【题型】解答题　【知识点】平面几何　【难度】medium
如图，$\triangle ABC$ 内接于 $\odot O$，$AC$ 为直径，在 $CA$ 延长线上取一点 $E$，使得 $AE = AB$，连结 $BE$，在 $AE$ 下方，作 $\angle AFE = \angle BCA$，连结 $CF$ 交 $\odot O$ 于点 $D$，连结 $BD$。

(1) 如图 1，若 $\angle BDC = \angle AEF$。
$\textcircled{1}$ 求证：$\triangle ABC \cong \triangle EAF$；
$\textcircled{2}$ 若 $AE = 2$，$AF = 4$，求 $CD$ 的长度；

(2) 如图 2，若 $AF = EF$，$2\angle CBD = 3\angle BCA$ 时，求证：$BD = EF$。
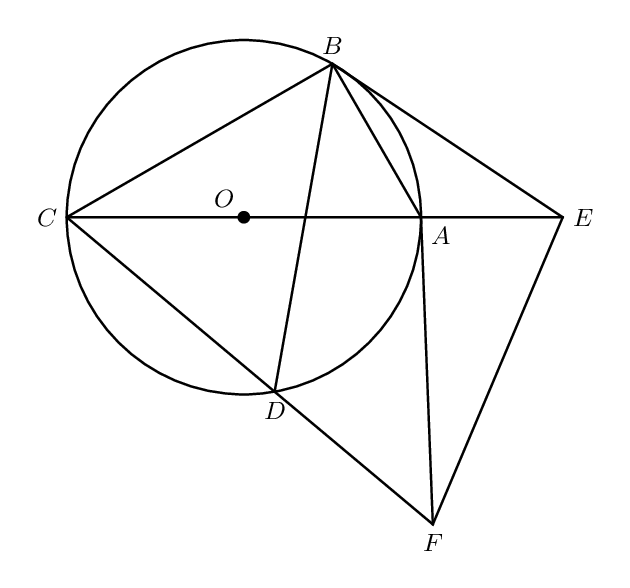
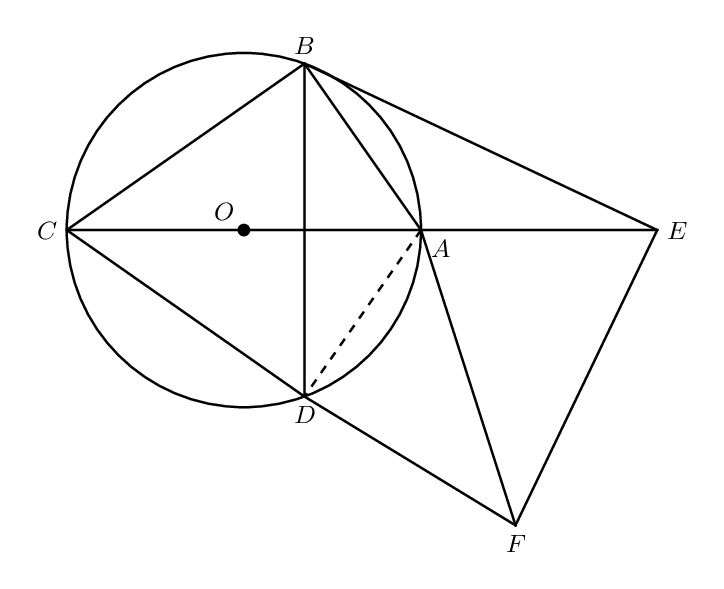
【解答】
\textbf{【详解】}
(1) $\textcircled{1}$ 证明：
$\because \overset{\frown}{BC} = \overset{\frown}{BC}$，
$\therefore \angle BDC = \angle BAC$，
$\because \angle BDC = \angle AEF$，
$\therefore \angle BAC = \angle AEF$。

在 $\triangle ABC$ 和 $\triangle EAF$ 中
\[
\begin{cases}
\angle BAC = \angle AEF \\
\angle BCA = \angle AFE \\
AB = AE
\end{cases},
\]
$\therefore \triangle ABC \cong \triangle EAF \ (\text{AAS})$；

$\textcircled{2}$ 解：连结 $AD$，

$\because AC$ 为直径,
$\therefore \angle ABC = \angle ADC = 90^\circ$,

$\because \triangle ABC \cong \triangle EAF \ (\text{AAS})$,
$\therefore \angle EAF = 90^\circ$,
$\therefore \angle CAF = 90^\circ$,
$\therefore BA = AE = 2$, $BC = AF = 4$,

在 $\text{Rt}\triangle ABC$ 中, $AC = \sqrt{BA^2 + BC^2} = 2\sqrt{5}$,

在 $\text{Rt}\triangle AFC$ 中, $CF = \sqrt{AC^2 + AF^2} = \sqrt{(2\sqrt{5})^2 + 4^2} = 6$,

$\because S_{\triangle ACF} = \frac{1}{2}AC \times AF = \frac{1}{2}AD \times CF$,
$\therefore AD = \frac{4 \times 2\sqrt{5}}{6} = \frac{4\sqrt{5}}{3}$,

在 $\text{Rt}\triangle ADC$ 中, $CD = \sqrt{AC^2 - AD^2} = \sqrt{(2\sqrt{5})^2 - \left(\frac{4\sqrt{5}}{3}\right)^2} = \frac{10}{3}$;

(2) 解: 取 $\overset{\frown}{\text{BCA}}$ 的中点 $G$, 连结 $BG$、$AG$,

$\because \overset{\frown}{AB} = \overset{\frown}{AB}$,
$\therefore \angle G = \angle BCA$,

$\because \angle AFE = \angle BCA$,
$\therefore \angle G = \angle AFE$,

$\because \overset{\frown}{BG} = \overset{\frown}{AG}$,
$\therefore BG = AG$,

$\therefore \angle GAB = \angle GBA$,

$\because AF = EF$,
$\therefore \angle FAE = \angle FEA$,
$\therefore \angle GAB = \angle GBA = \angle FAE = \angle FEA$,

在 $\triangle GAB$ 和 $\triangle FEA$ 中
\[
\begin{cases}
\angle GBA = \angle FAE \\
AB = AE \\
\angle GAB = \angle FEA
\end{cases},
\]
$\therefore \triangle GAB \cong \triangle FEA \ (\text{ASA})$,
$\therefore AG = EF$,

$\because 2\angle CBD = 3\angle BCA$,
$\therefore$ 设 $\angle BCA = 2x$, $\angle CBD = 3x$,
$\therefore \angle G = \angle BCA = 2x$,
$\therefore \angle GBA = \frac{180 - 2x}{2} = 90 - x$,
$\therefore \angle CBG = \angle CBA - \angle GBA = 90 - (90 - x) = x$,
$\therefore \angle GBD = \angle CBD - \angle CBG = 3x - x = 2x$,
$\therefore \angle GBD = \angle BCA$,

连接 $OB$, $OG$, $OD$,
$\therefore \angle AOB = 2\angle BCA$, $\angle GOD = 2\angle GBD$,
$\therefore \angle GOD = \angle AOB$,
$\therefore \overset{\frown}{AB} = \overset{\frown}{GD}$,
$\therefore \overset{\frown}{AG} = \overset{\frown}{BD}$,
$\therefore AG = BD$,
$\therefore BD = EF$.
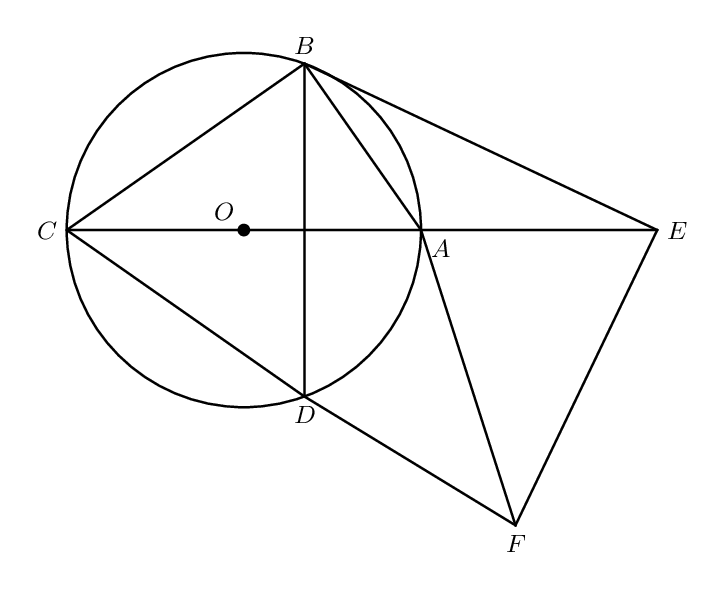
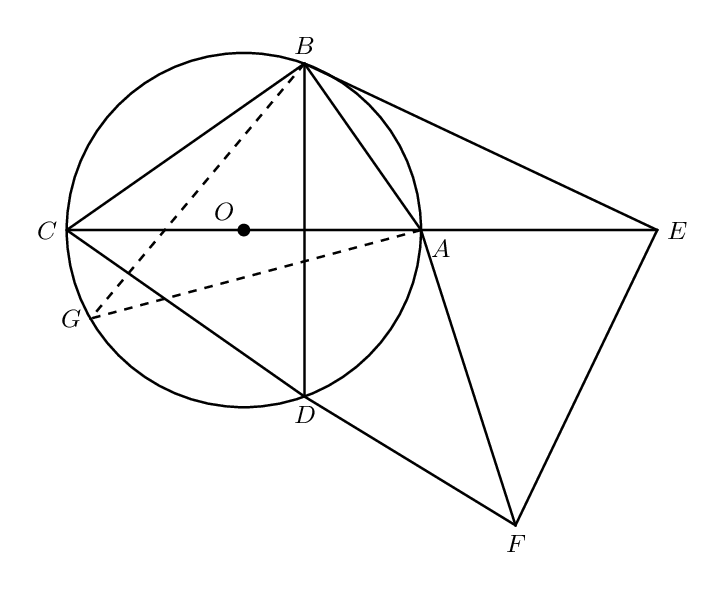
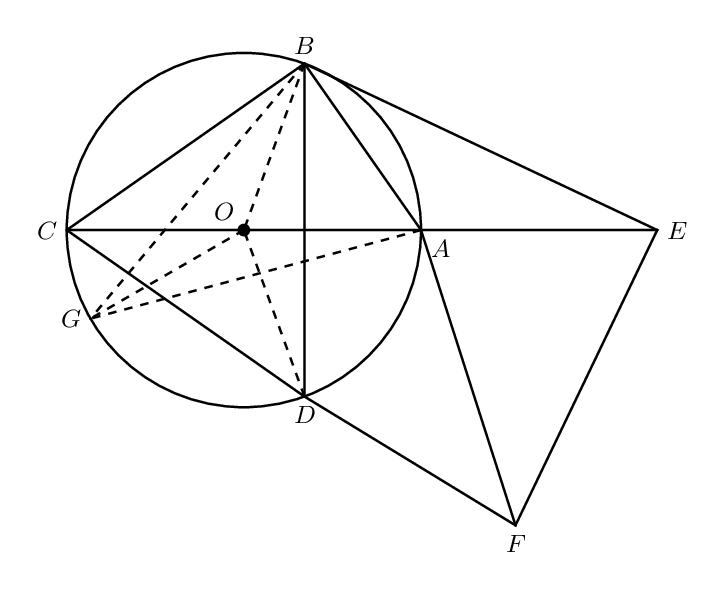